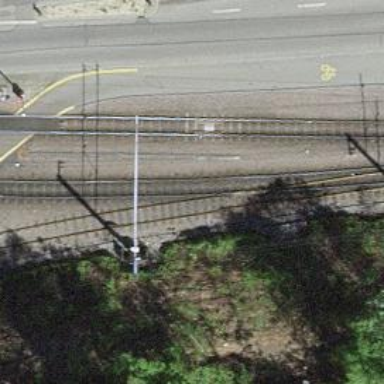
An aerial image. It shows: Siding railway for trams.